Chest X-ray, AP view. Patient: 52 years old, sex M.
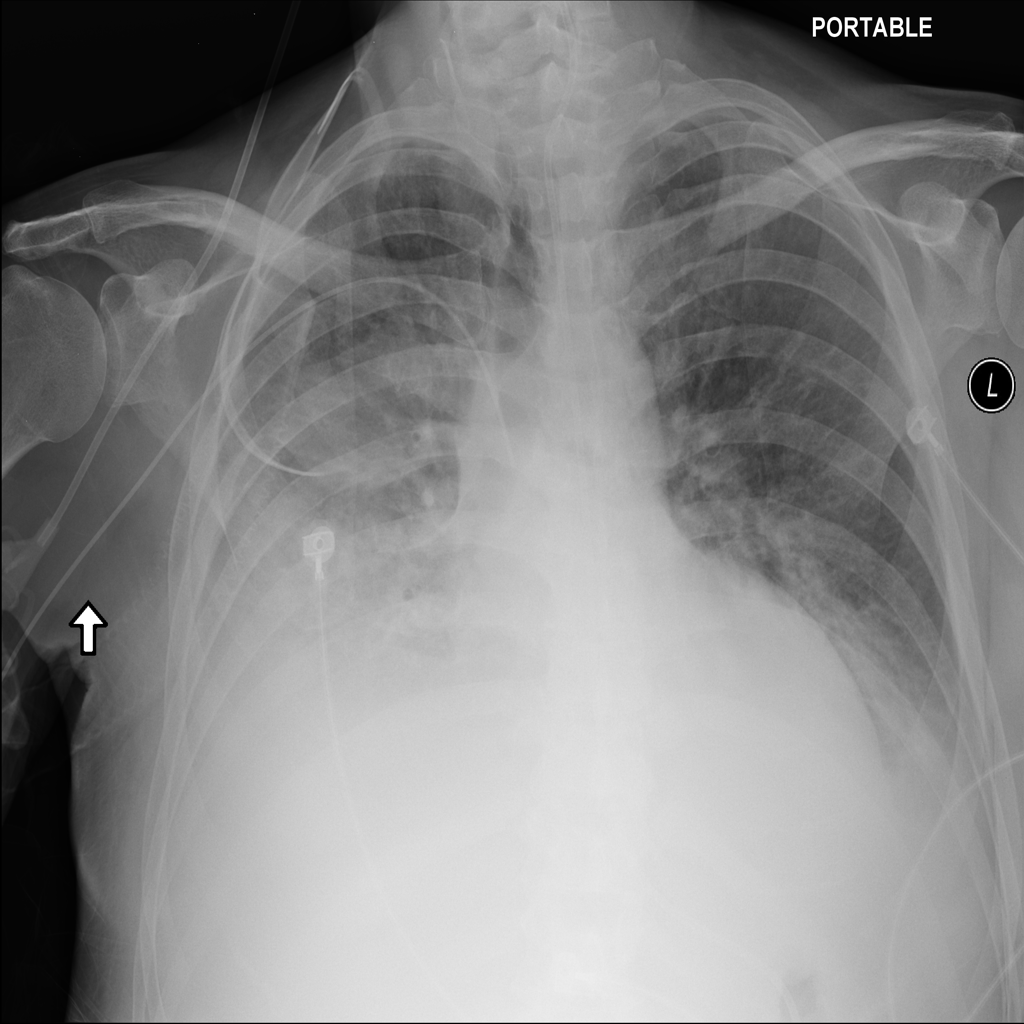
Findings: Effusion, Infiltration